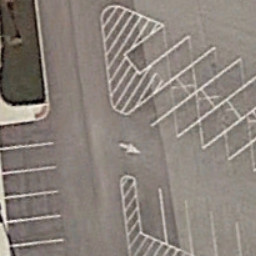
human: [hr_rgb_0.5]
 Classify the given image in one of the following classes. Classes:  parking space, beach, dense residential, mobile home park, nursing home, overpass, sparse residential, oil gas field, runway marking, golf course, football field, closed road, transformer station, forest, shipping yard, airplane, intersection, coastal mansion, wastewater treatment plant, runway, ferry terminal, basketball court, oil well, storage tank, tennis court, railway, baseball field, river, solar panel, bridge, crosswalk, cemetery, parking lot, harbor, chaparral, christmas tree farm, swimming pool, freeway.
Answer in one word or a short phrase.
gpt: parking space